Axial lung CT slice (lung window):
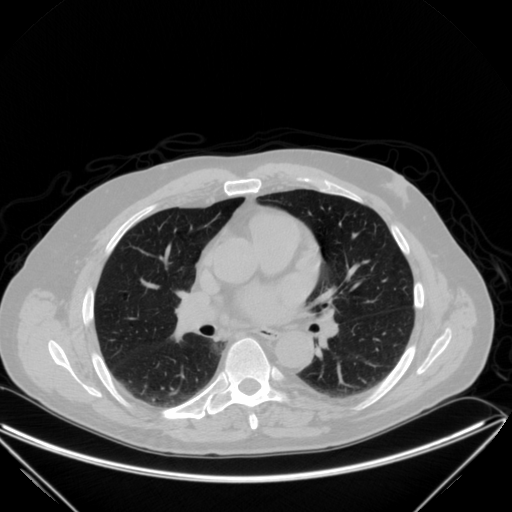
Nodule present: no